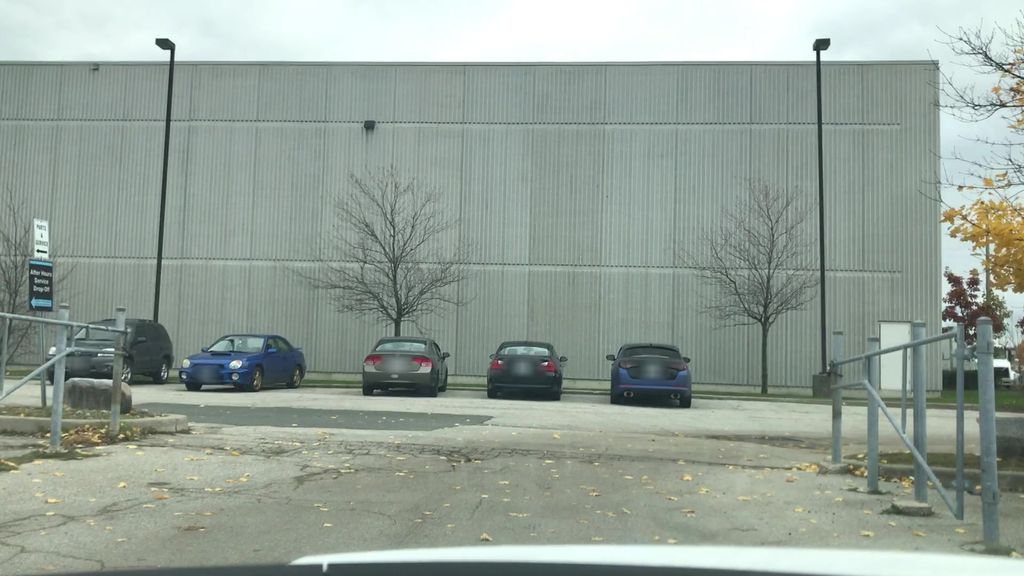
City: toronto